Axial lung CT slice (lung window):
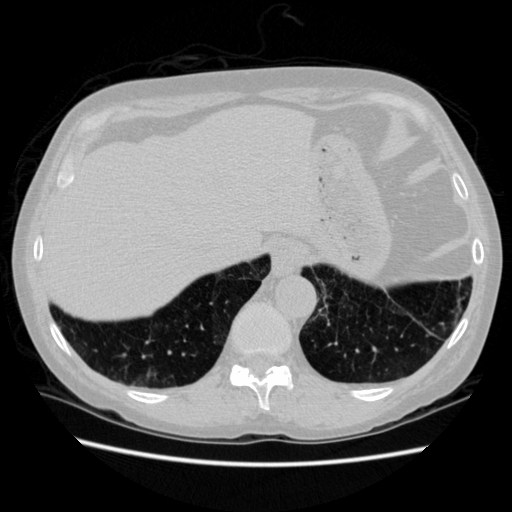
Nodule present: no